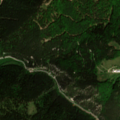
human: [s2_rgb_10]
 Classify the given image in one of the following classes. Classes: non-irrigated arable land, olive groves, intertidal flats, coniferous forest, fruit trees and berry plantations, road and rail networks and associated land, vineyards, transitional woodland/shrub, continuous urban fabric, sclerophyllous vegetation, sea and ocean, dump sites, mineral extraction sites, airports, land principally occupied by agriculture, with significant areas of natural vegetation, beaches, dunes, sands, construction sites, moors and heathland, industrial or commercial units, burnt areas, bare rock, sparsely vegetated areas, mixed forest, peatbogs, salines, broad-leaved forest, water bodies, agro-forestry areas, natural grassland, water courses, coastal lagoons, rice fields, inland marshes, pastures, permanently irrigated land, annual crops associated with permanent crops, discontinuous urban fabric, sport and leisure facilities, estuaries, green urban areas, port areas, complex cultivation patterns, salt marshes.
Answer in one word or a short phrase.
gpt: pastures, coniferous forest, mixed forest